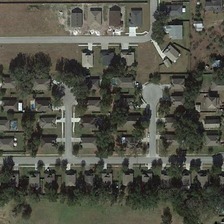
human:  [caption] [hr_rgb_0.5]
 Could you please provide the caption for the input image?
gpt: some buildings and green trees are in a medium residential area .

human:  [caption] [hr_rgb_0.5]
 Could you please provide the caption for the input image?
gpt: some buildings and green trees are in a medium residential area .

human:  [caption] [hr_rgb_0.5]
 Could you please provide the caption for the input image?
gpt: some buildings and green trees are in a medium residential area .

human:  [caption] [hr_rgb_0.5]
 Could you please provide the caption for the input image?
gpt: some buildings and green trees are in a medium residential area .

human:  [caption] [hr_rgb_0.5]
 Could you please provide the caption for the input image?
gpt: some buildings and green trees are in a medium residential area .